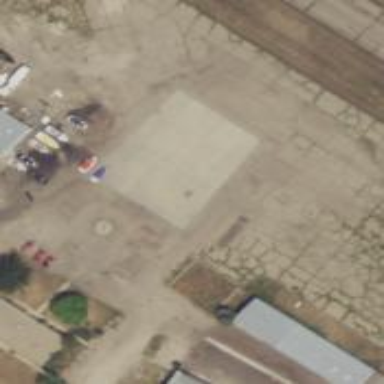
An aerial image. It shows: Image showing helipad at airport.